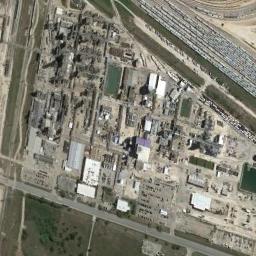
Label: industrial_area